Question: I am wondering why seemingly all of a sudden VSCode is not exhibiting a behavior I am confident it once did.
That behavior would be that when I am searching using VSCode's built in search tool it does not change my focus to the next search result when I dismiss the current result. See video below where my cursor stays focused on the open file which is the dismissed result.<URL>.
I would expect that when I dismiss a search result if it is the currently selected one the focus jumps to the next result. Maybe this never was a feature but I am increasingly certain that it was. I am having trouble finding documentation around the dismiss feature but below I've linked what I've dug up so far. None of it seems to conclusively answer this for me one way or another.
- <URL>
The third link specifically seems to be evidence to support my claim that this once was the functionality.
You can see the behavior in the gif below:

Notice on the right hand side how the line numbers are changing when they dismiss the active selection. This almost imperceptible clue shows the editor is changing focus to the now selected search result as I described.
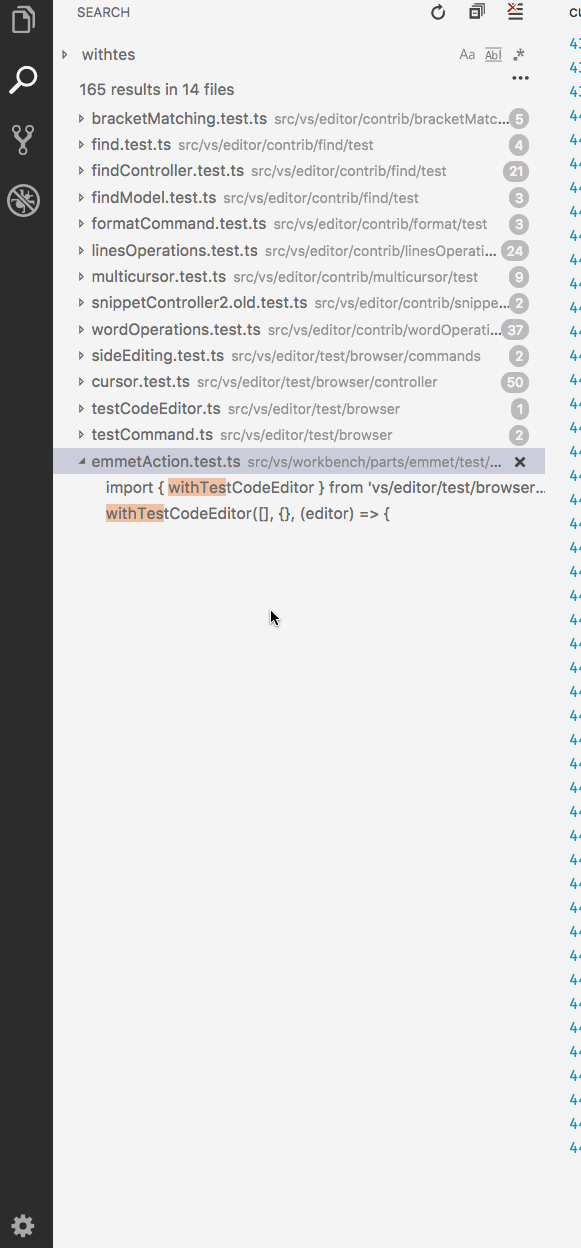
Answer: It would seem this issue is resolved in the <URL> and as soon as I did the functionality of focusing to the next search result on dismissal of currently selected result returned.
In terms of where this issue was introduced/fixed I've no idea. I did a fair bit of reading through the relevant VSCode <URL> but didn't see anything documenting the issue nor fixing it.
I had originally encountered the issue when my system updated from <URL> and the functionality broke/went away.
At this time I tried to reproduce the broken functionality using those versions and cannot. I suspect perhaps some sort of cache memory is involved making it not fall back to the broken state when I downgrade explicitly but given that I found a version that fixed it I won't pursue reproducing any further.